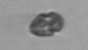
Label: Heterocapsa_rotundata